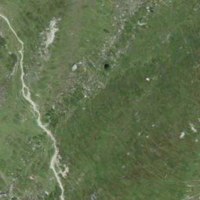
EUNIS habitat code: 26
Species observed at this site:
Silene acaulis